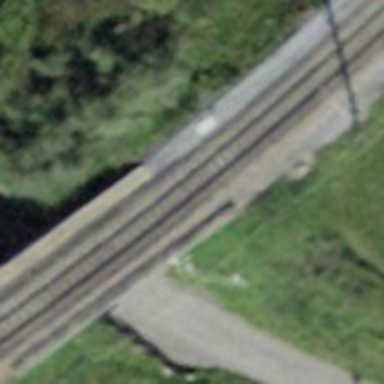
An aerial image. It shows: Narrow-gauge railway bridge with electrified contact line.